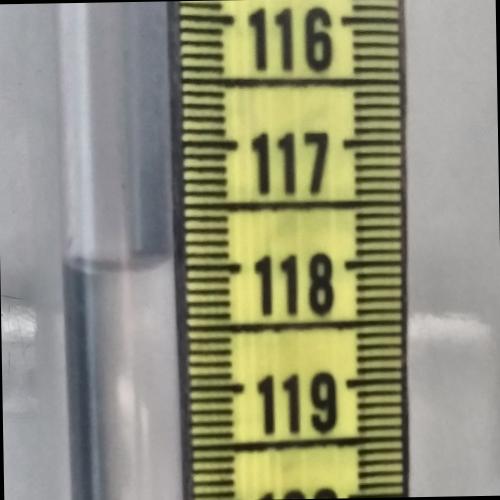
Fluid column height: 118.0 cm